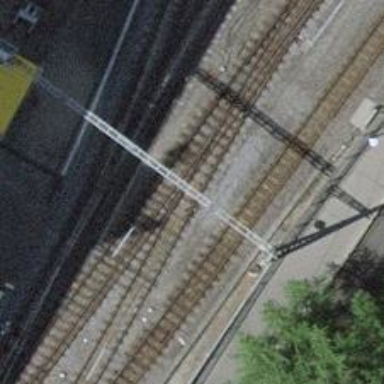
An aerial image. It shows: Narrow-gauge railway siding with electrified contact lines. It consists of one track.